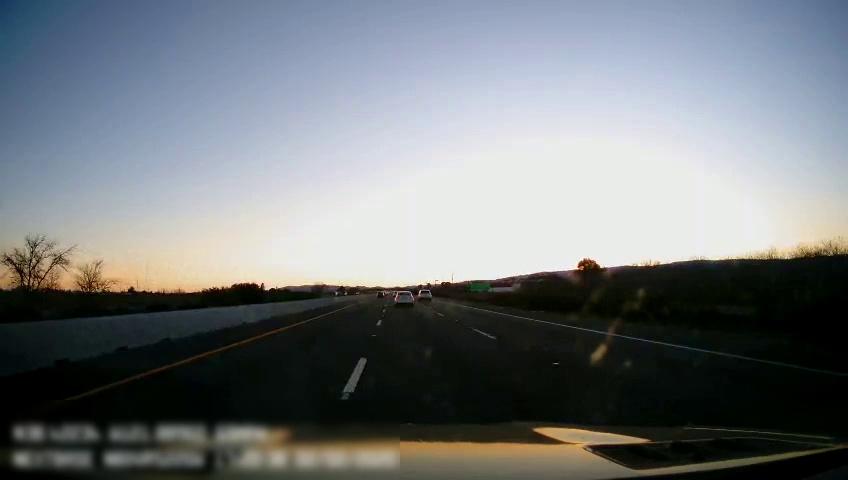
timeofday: Day
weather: Sunny
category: Drivable Space
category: Vehicles | Car
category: Vehicles | SUV
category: Lanes | Current Lane
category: Lanes | Current Lane
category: Lanes | Alternate Lane
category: Lanes | Alternate Lane
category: Traffic | Signs